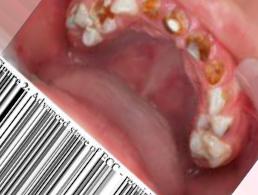
Condition: Caries